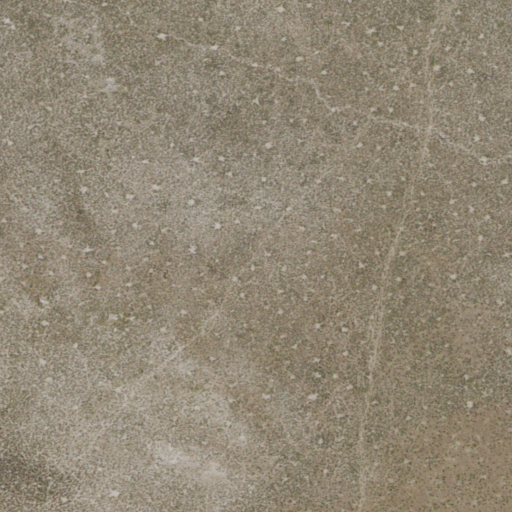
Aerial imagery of plain(s) in Nevada named Bishop Flats containing only shrub